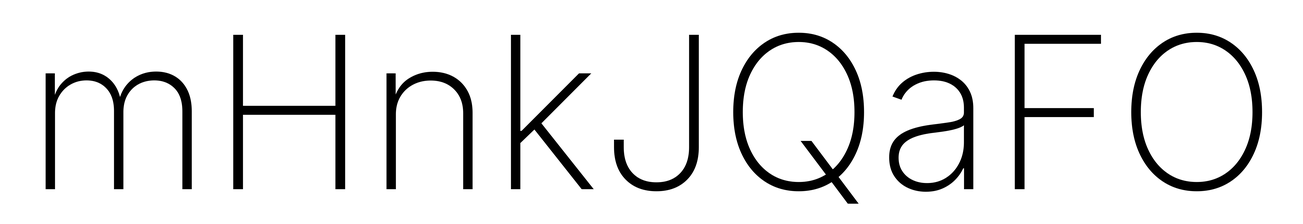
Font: Inter_ExtraLight